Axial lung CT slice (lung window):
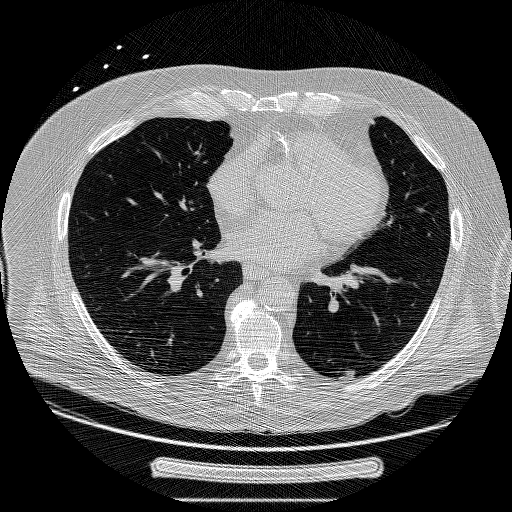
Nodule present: yes
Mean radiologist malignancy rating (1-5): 4